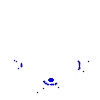
Particle: electron